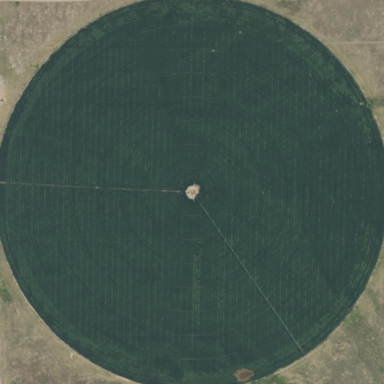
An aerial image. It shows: Farmland with pivot irrigation system.